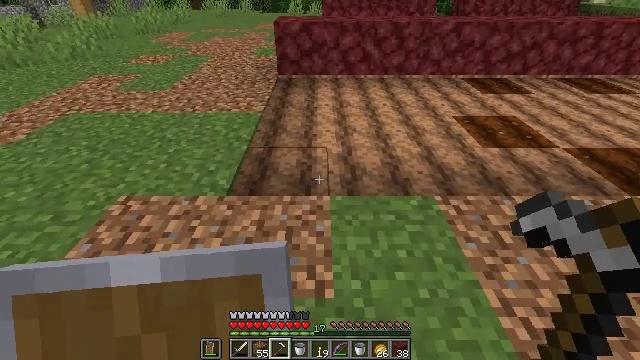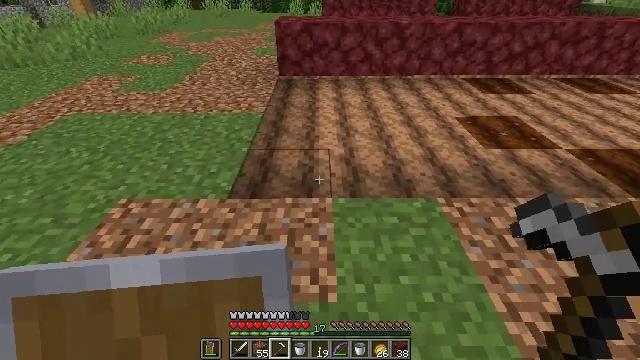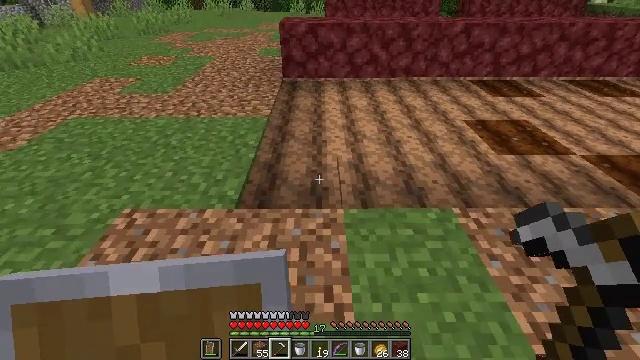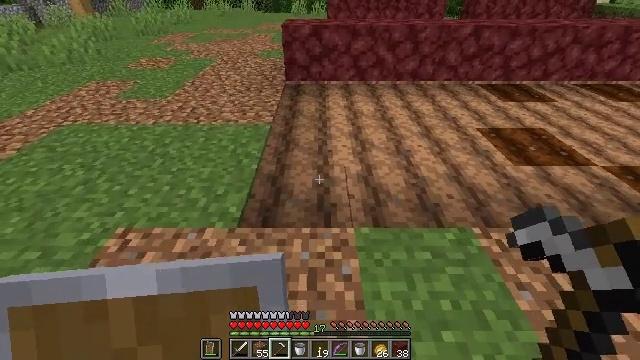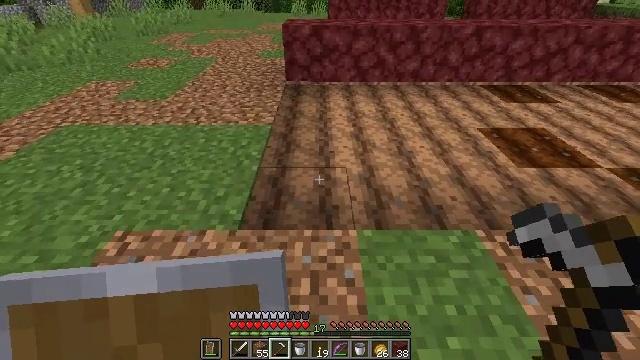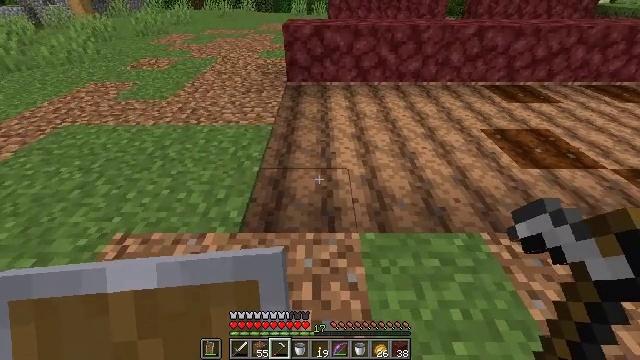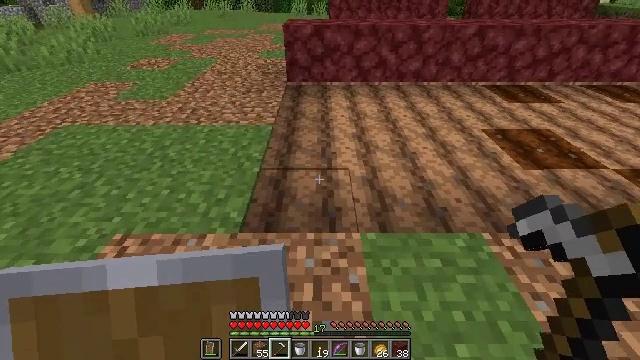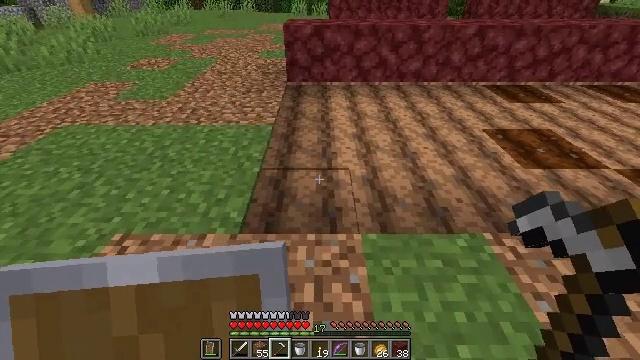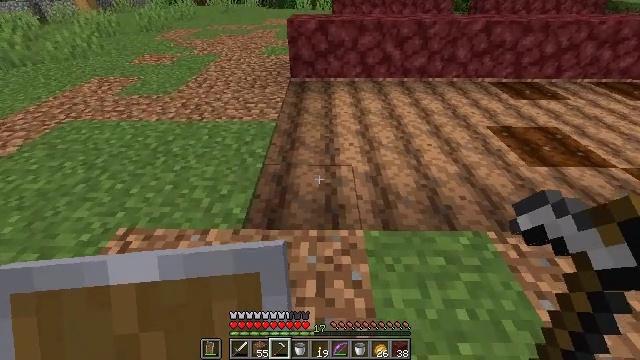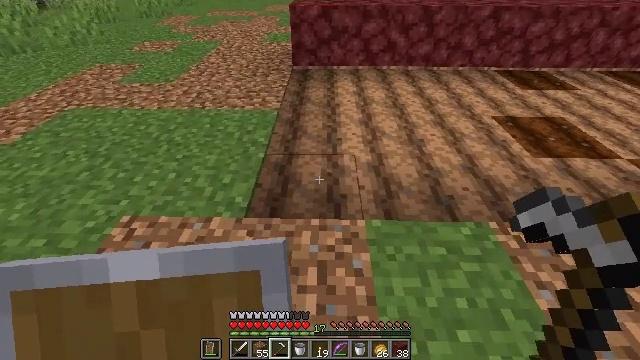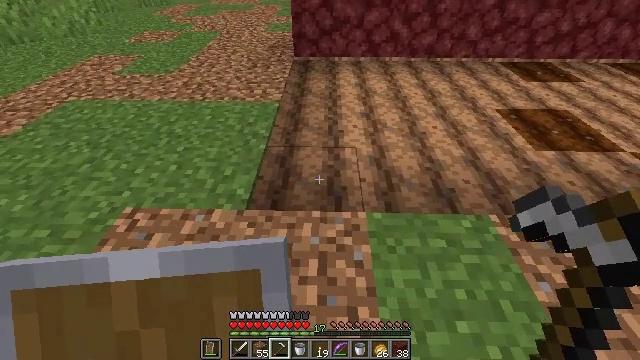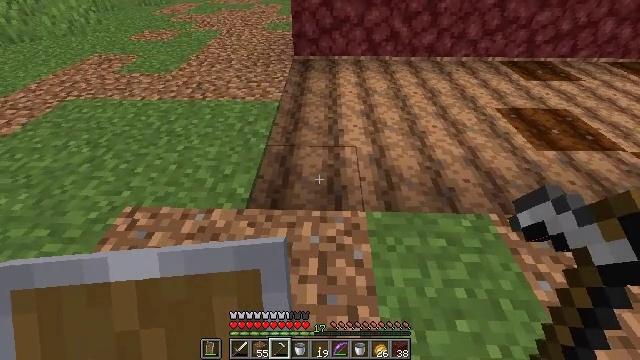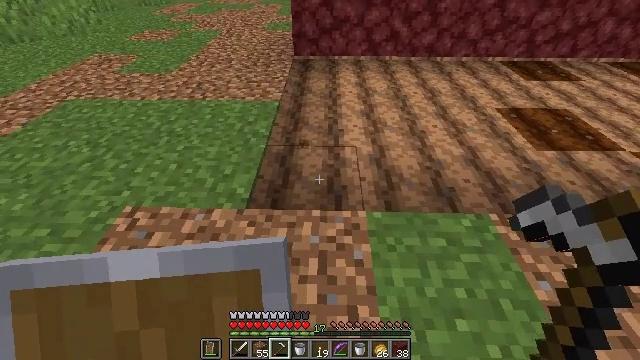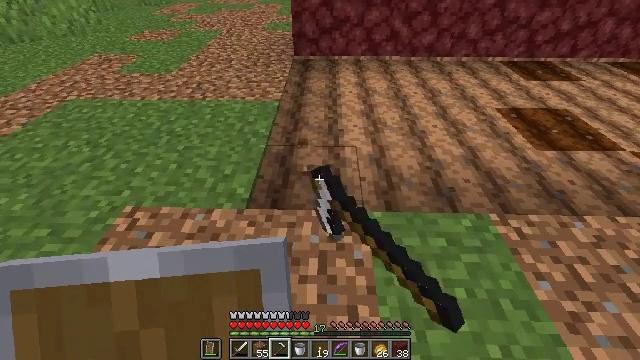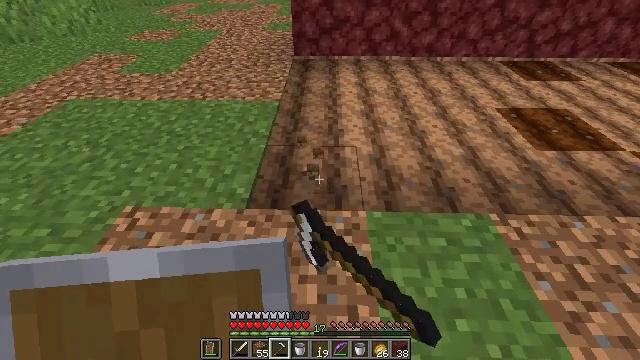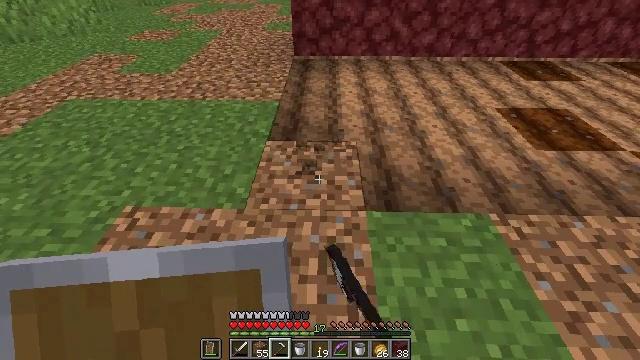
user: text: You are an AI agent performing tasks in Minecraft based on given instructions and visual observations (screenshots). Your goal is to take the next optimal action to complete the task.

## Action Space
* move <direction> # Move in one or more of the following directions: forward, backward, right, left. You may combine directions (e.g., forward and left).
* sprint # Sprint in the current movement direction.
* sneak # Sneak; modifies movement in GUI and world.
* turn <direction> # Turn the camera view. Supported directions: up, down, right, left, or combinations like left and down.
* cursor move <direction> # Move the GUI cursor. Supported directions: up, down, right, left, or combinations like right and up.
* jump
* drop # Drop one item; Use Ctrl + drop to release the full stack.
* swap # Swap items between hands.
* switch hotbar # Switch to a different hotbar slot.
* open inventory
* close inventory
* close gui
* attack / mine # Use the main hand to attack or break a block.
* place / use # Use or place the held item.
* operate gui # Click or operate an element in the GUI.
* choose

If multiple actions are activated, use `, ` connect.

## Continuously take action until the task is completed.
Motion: motion action
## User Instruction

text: Mine the farmland block.
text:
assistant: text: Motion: move forward and move left
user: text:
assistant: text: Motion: move forward
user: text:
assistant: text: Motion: no_op
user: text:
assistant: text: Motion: no_op
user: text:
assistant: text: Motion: no_op
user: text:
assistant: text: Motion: no_op
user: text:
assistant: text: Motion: no_op
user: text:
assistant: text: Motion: no_op
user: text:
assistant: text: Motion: turn down
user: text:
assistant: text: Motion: turn down
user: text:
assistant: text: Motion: no_op
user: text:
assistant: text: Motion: attack / mine
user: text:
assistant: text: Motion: attack / mine
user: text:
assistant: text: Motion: attack / mine
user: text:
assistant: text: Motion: attack / mine
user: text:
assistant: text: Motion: attack / mine
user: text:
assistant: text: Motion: attack / mine
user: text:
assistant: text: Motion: attack / mine
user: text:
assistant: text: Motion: attack / mine
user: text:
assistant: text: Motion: attack / mine
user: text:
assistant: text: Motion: attack / mine
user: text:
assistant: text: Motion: move forward, attack / mine
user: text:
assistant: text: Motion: move forward, turn up, attack / mine
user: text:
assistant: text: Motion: move forward, turn up, attack / mine
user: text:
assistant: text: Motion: move forward, attack / mine
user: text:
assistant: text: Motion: move forward, attack / mine
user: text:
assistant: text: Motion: no_op
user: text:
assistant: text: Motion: no_op
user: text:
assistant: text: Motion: no_op
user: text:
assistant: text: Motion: no_op